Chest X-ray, AP view. Patient: 29 years old, sex F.
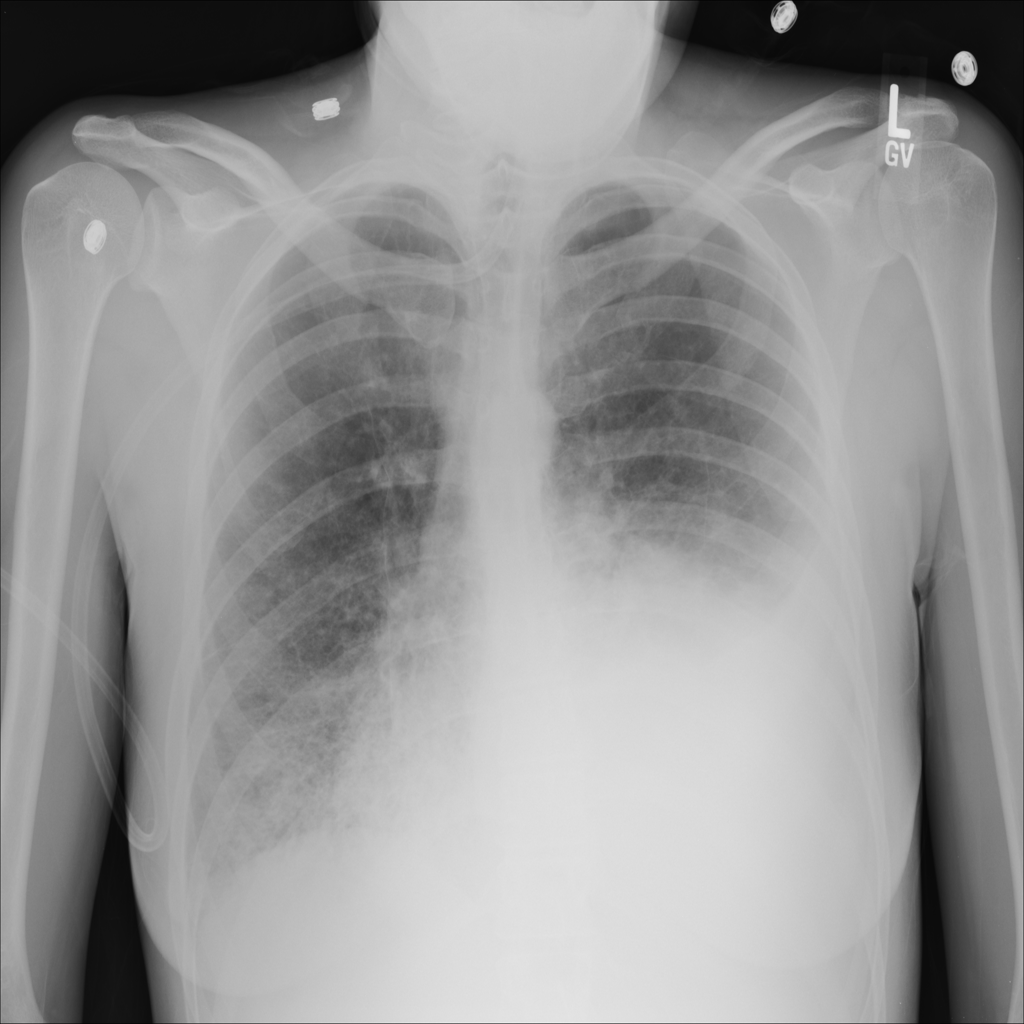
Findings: Consolidation, Effusion, Infiltration